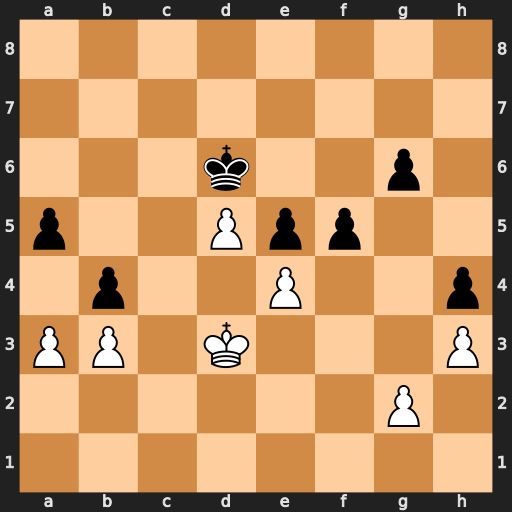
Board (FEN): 8/8/3k2p1/p2Ppp2/1p2P2p/PP1K3P/6P1/8
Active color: w
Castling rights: -
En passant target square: -
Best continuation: axb4 axb4 Kc4 f4 Kd3